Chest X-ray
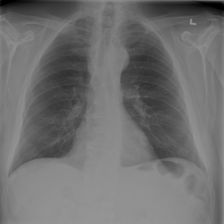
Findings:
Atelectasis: negative
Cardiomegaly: negative
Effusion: negative
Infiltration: negative
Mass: negative
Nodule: negative
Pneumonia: negative
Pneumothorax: negative
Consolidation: negative
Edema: negative
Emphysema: negative
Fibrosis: negative
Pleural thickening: negative
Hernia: negative